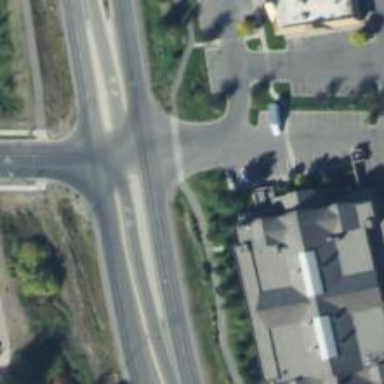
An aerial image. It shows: Unclassified road with asphalt surface. There is sidewalk on the left side.